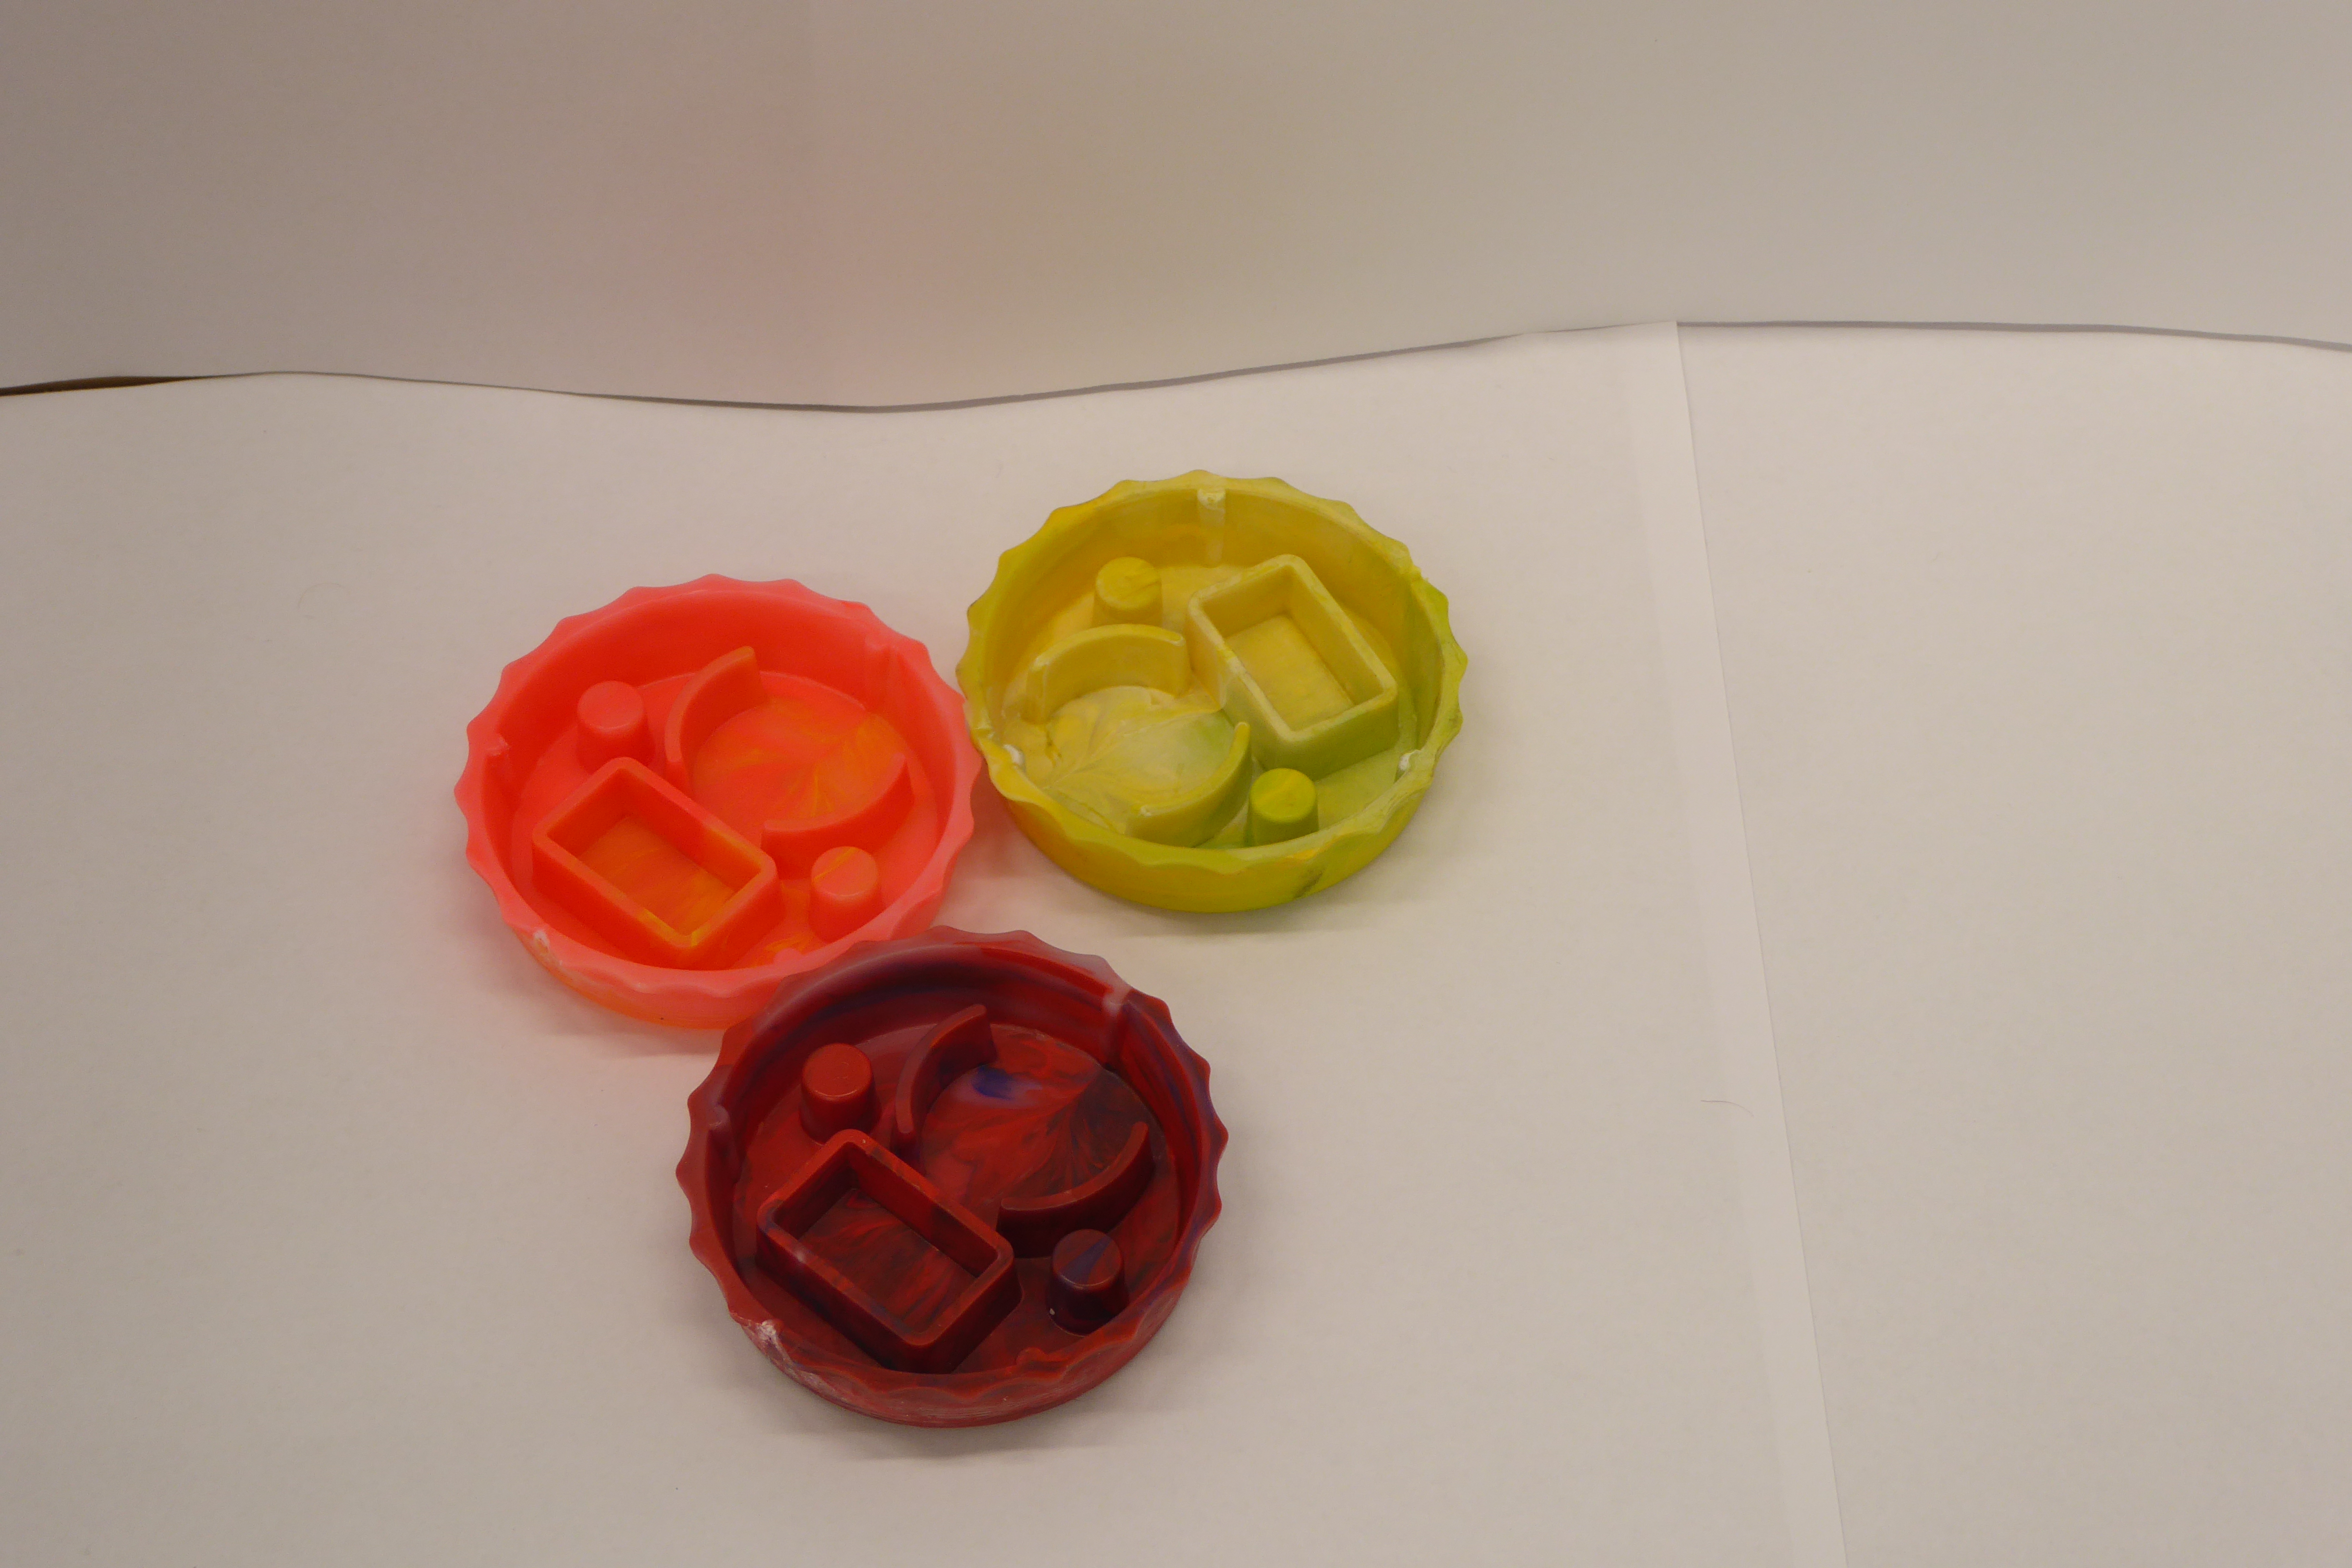
Label: Bottle Opener - Cover